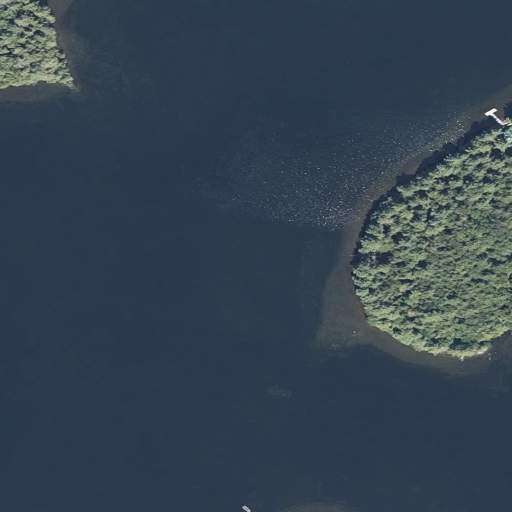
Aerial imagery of cape in Maine named Townsend Point containing open water, evergreen forest, grassland, and herbaceous wetlands